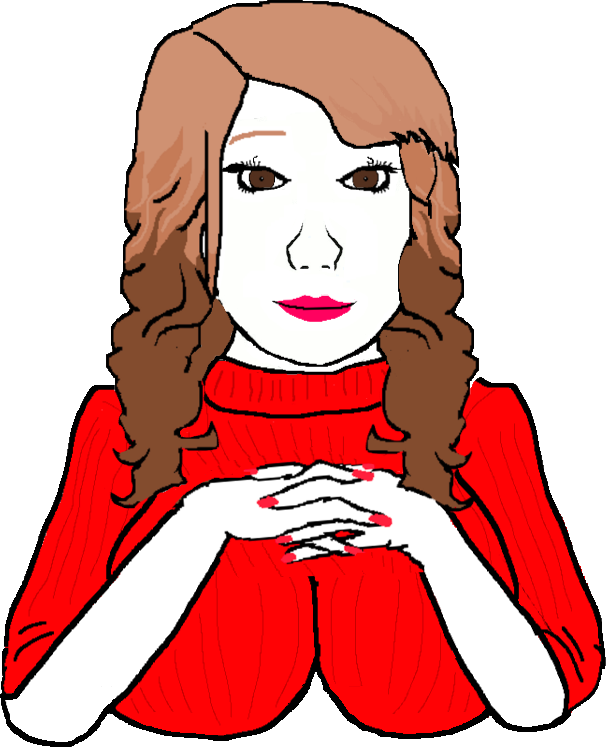
Label: 5_Abusive_Wife